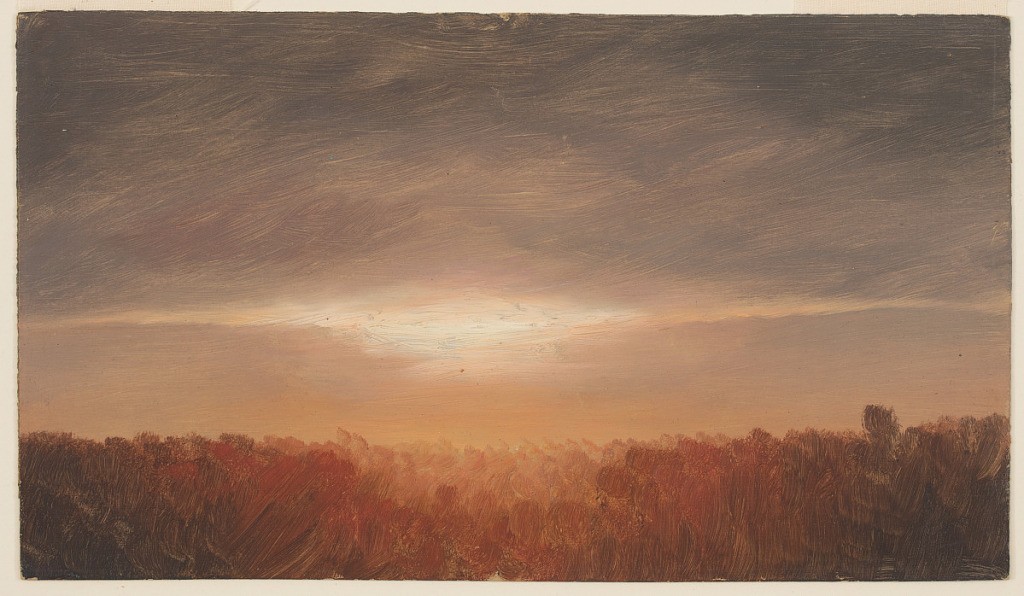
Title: Cloud Sketch
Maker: Frederic Edwin Church, American, 1826–1900
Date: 1865–75
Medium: Brush and oil on paperboard
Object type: Drawing
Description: Landscape and atmosphere sketch showing the veiled light of the setting sun piercing through clouds and illuminating a reddish-brown wooded landscape. Sunlight shines through the clouds along horizontal line midway up composition.